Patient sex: M
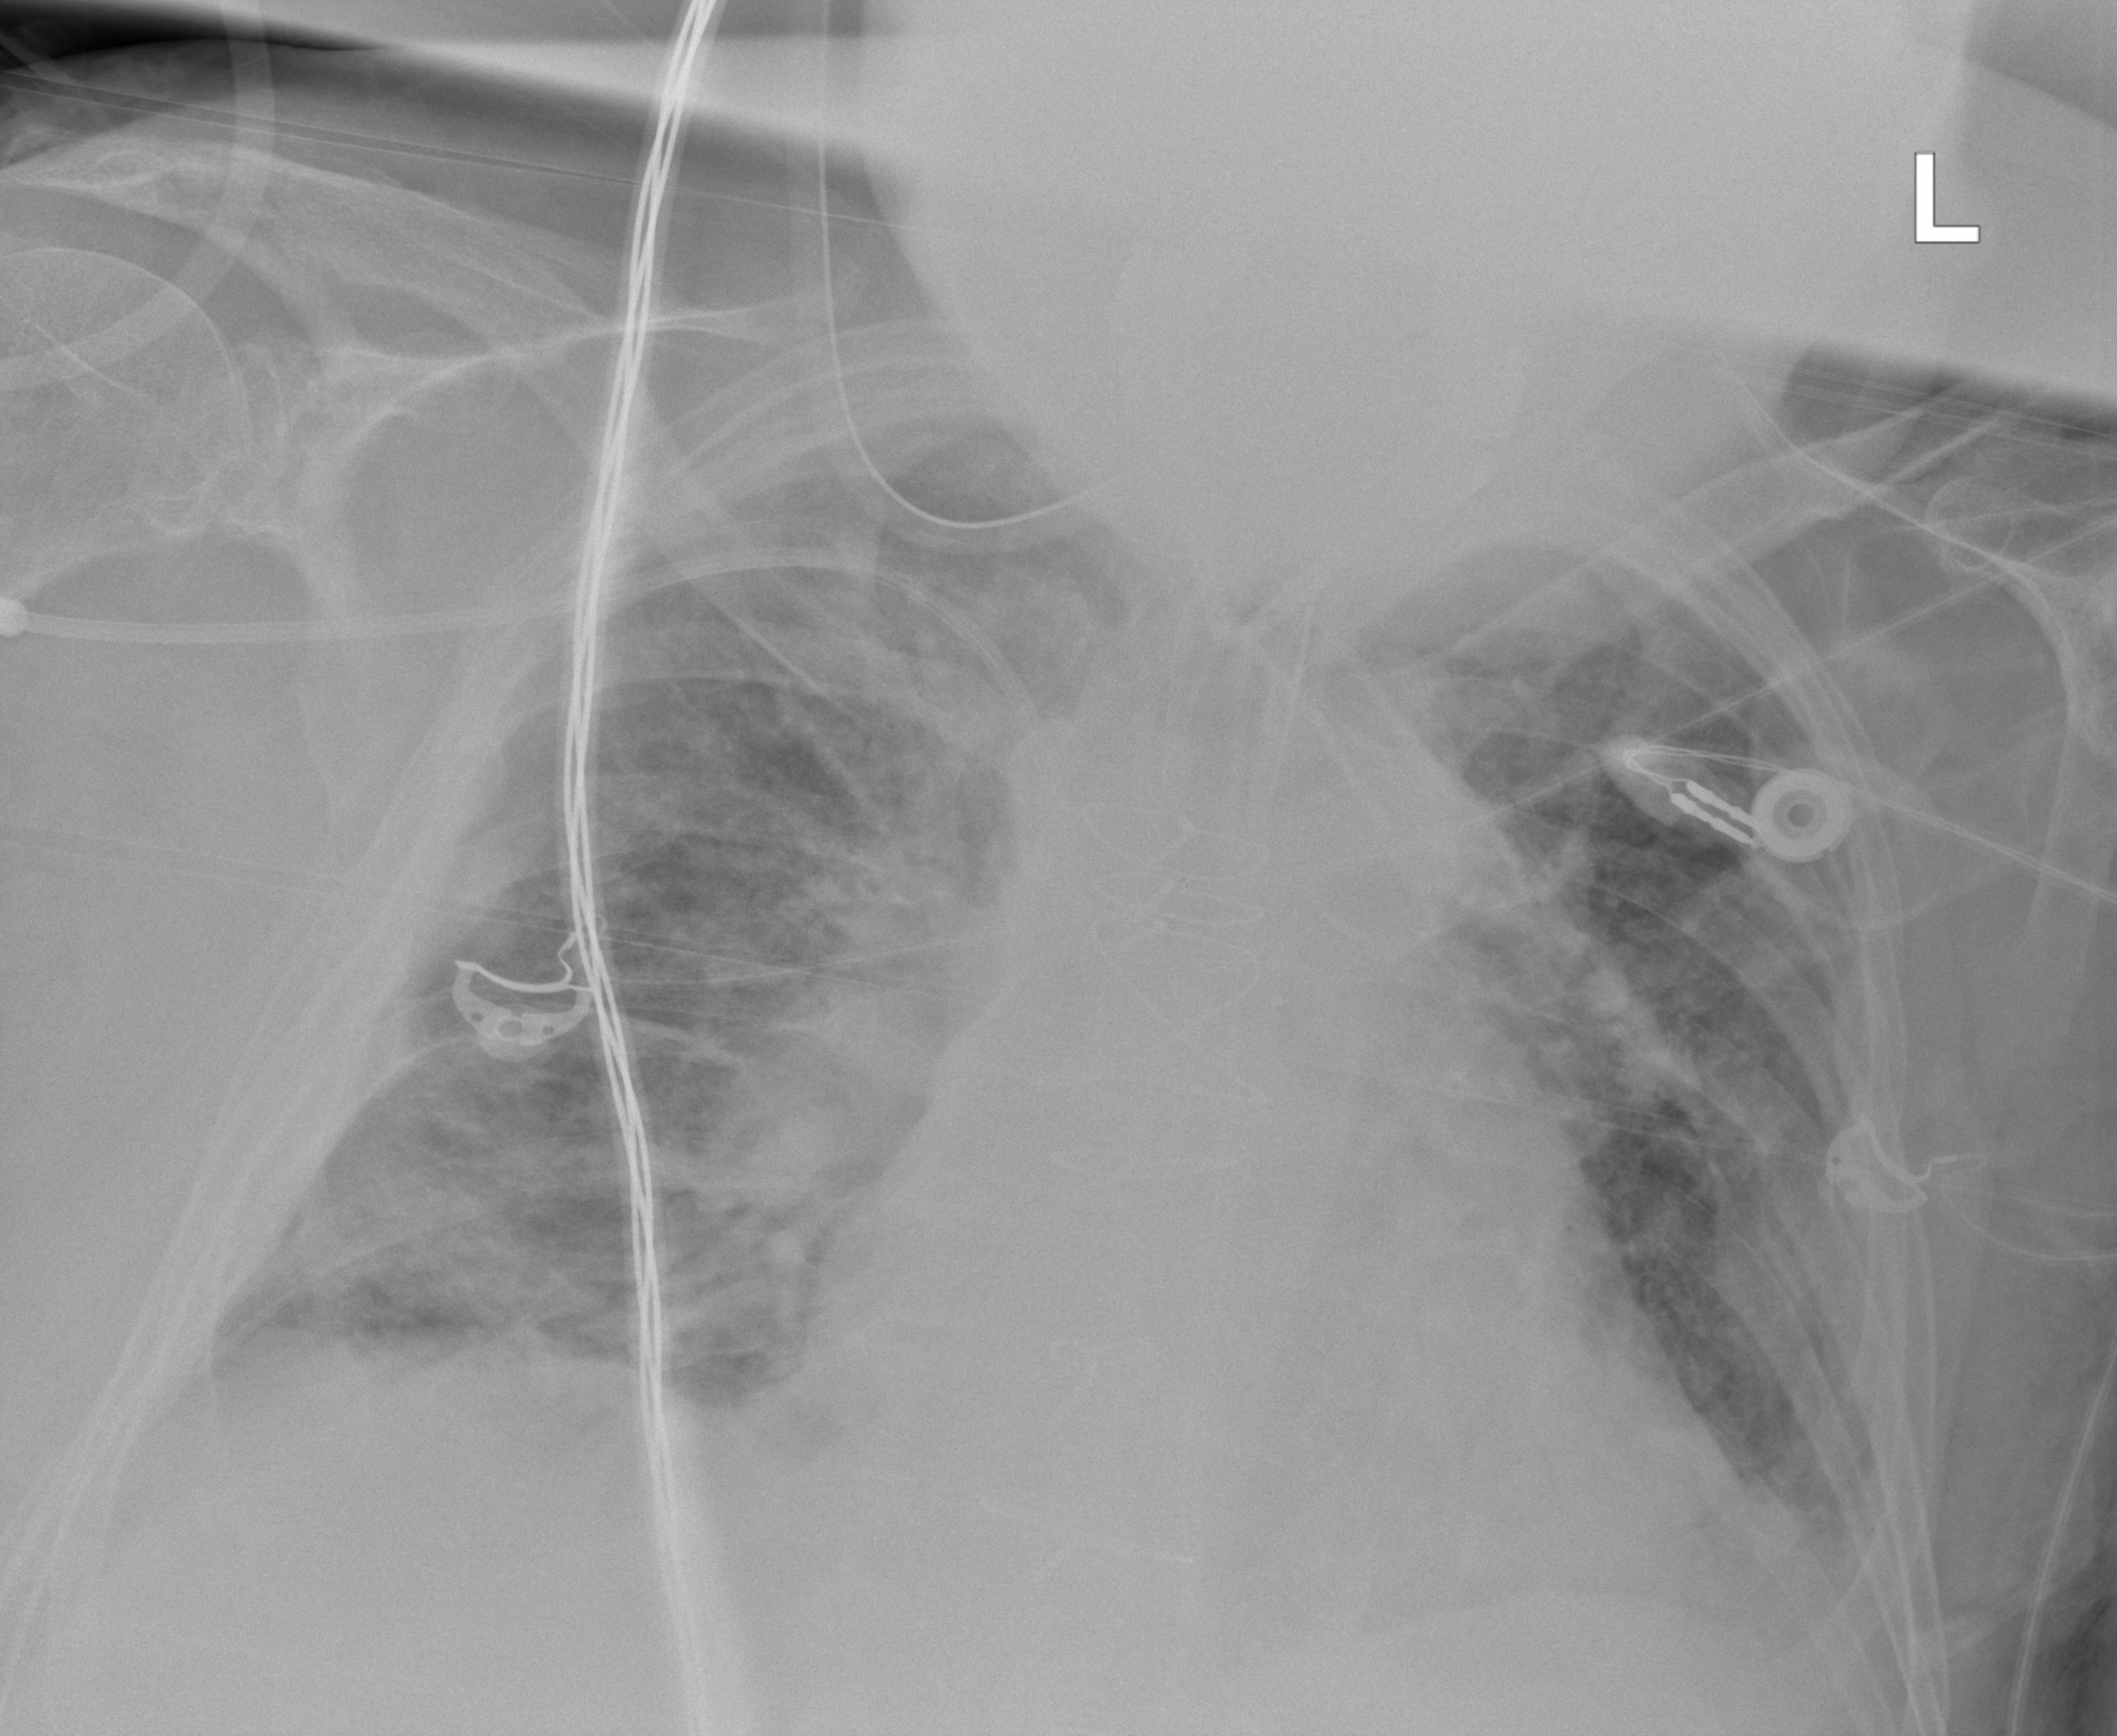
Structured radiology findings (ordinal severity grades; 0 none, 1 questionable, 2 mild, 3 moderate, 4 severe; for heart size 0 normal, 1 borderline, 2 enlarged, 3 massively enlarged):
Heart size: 1
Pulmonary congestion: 2
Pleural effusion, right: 2
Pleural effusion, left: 2
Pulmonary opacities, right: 3
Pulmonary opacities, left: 3
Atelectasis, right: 2
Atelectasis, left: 2